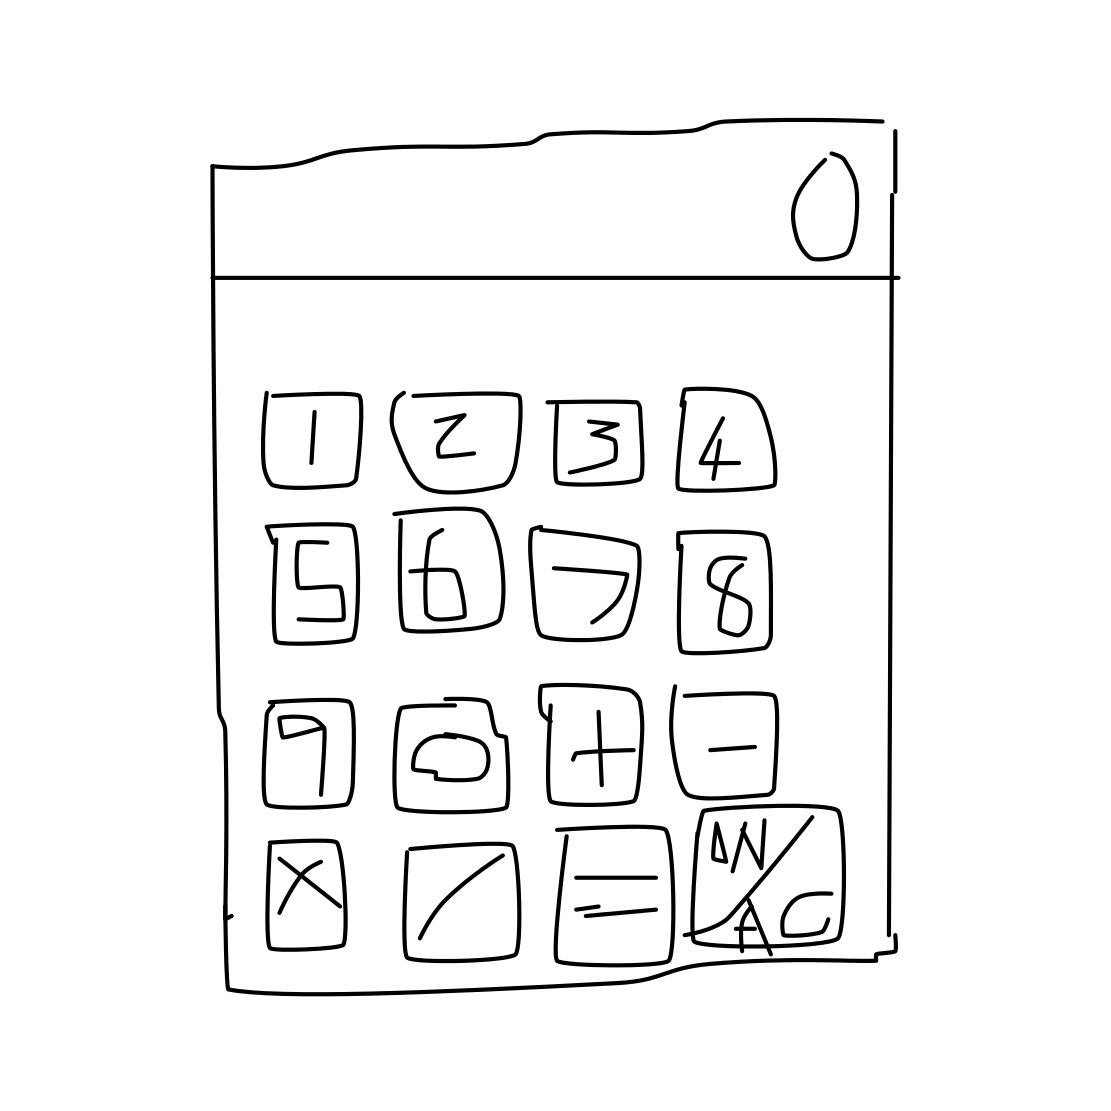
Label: calculator